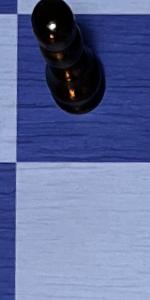
Label: Empty